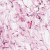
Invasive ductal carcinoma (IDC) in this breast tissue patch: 1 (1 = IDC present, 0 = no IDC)